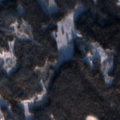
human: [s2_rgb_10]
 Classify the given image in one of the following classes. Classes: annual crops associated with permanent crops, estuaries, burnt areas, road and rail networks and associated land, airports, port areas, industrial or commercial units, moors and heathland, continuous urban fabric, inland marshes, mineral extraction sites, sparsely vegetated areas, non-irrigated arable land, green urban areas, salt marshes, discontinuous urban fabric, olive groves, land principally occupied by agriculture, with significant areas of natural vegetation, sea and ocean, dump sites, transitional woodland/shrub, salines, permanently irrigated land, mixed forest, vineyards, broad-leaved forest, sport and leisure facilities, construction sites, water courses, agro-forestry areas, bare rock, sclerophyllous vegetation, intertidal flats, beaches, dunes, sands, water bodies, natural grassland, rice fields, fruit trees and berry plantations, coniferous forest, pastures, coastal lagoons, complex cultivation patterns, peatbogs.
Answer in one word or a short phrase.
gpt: coniferous forest, mixed forest